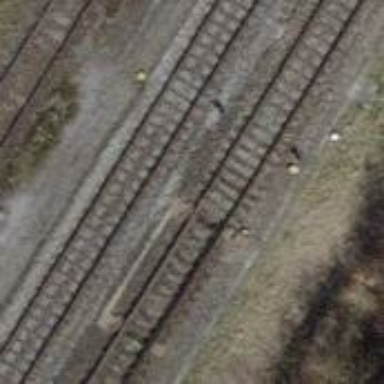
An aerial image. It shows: Railway switch.